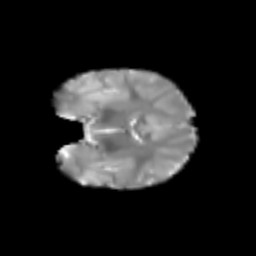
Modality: T2w
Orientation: coronal
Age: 6
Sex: female
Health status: healthy